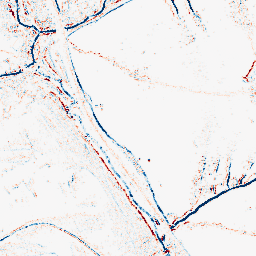
Category: morphological
Decomposition family: morphological_square
Decomposition parameters: operation: average
size: 3
Upsampling method: bicubic
Upsampling parameters: scale: 2
Upsampling scale: 2